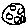
Label: moon